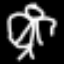
Label: angel